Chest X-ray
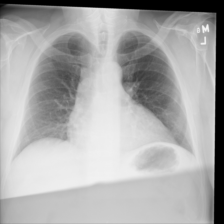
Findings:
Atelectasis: negative
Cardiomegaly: negative
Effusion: negative
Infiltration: negative
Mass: negative
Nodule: negative
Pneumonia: negative
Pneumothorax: negative
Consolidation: negative
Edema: negative
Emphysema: negative
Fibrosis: negative
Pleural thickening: negative
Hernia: negative